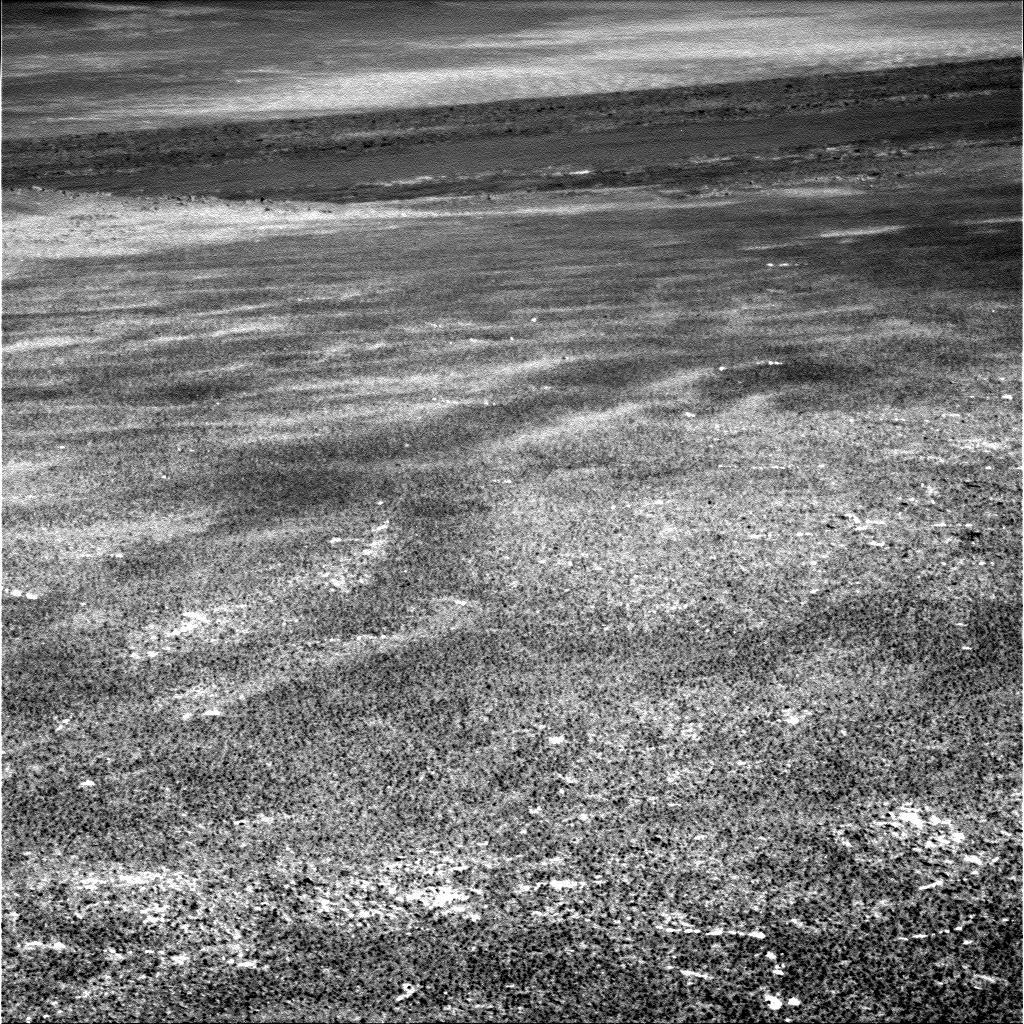
Terrain classes present: Bedrock, Gravel / Sand / Soil